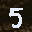
Label: 5